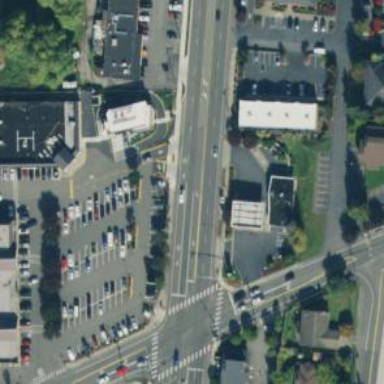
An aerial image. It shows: Primary highway with separate asphalt sidewalk.